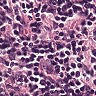
Metastatic tissue present: no